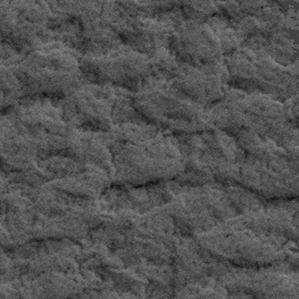
Label: frost